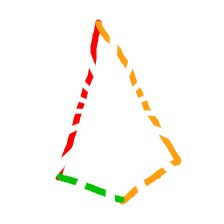
Shape: kite